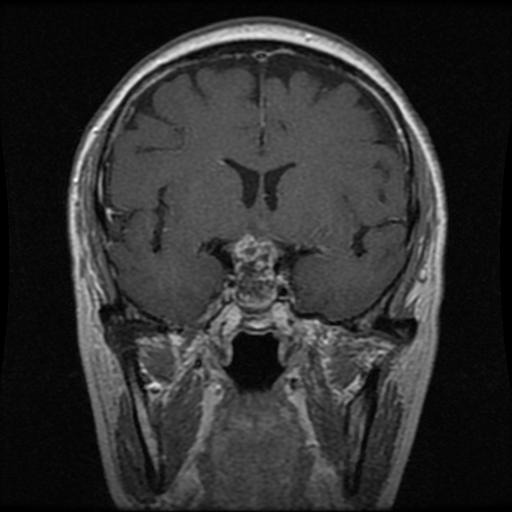
Label: pituitary